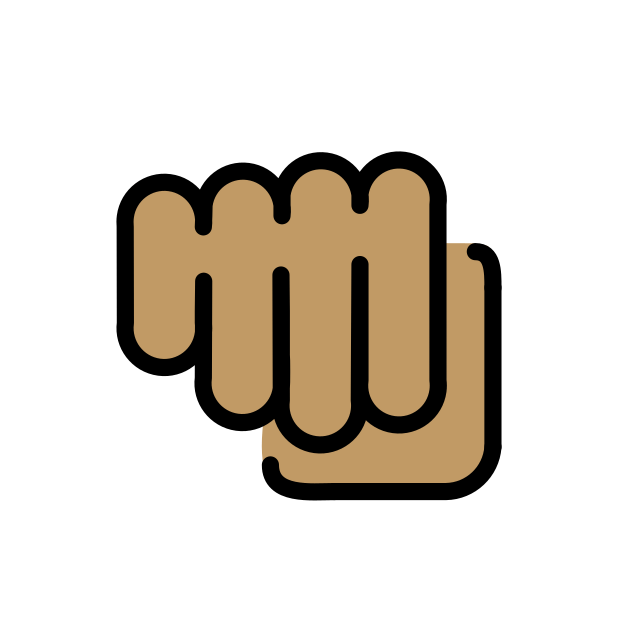
oncoming fist: medium skin tone